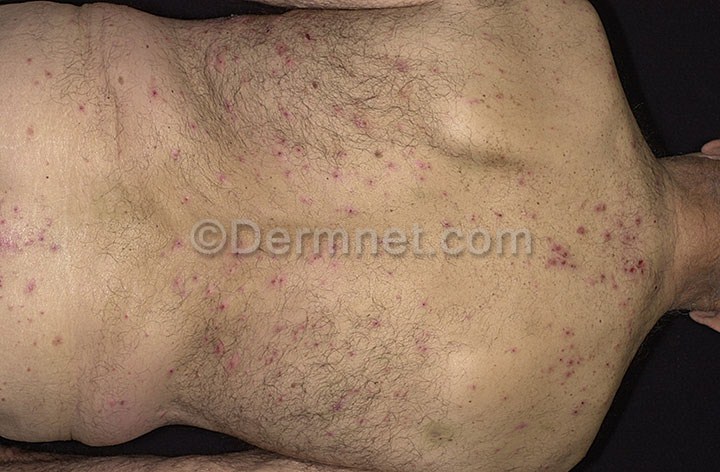
Disease: Exanthems and Drug Eruptions